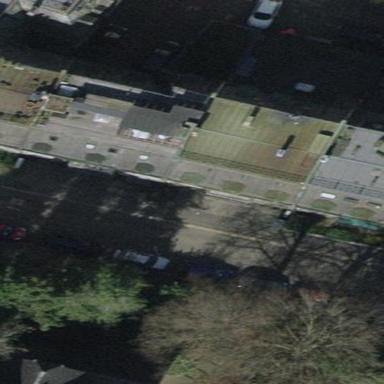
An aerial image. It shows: Beautiful apartment building with mansard roof.